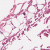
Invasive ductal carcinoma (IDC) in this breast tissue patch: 0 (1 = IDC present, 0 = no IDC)